Question: Does anybody know why the zoom controls don't render properly on the map below?
The issue occurs in IE 10 and Chrome, it's fine in Firefox. Sometimes when I refresh the page the zoom controls render fine.

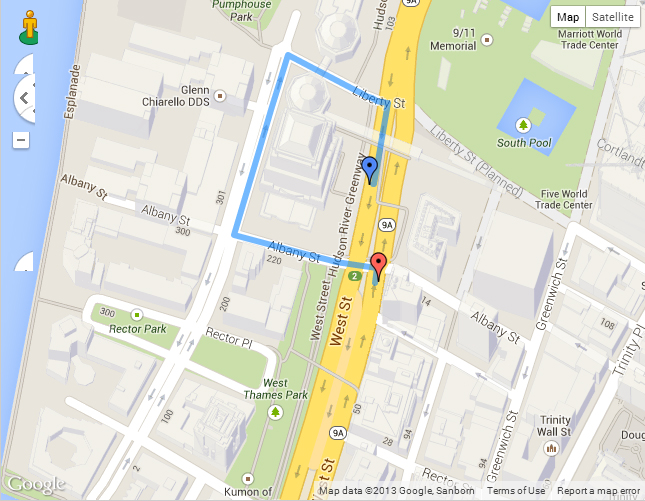
Answer: The issue was caused by CloudFlare's Mirage 2 which automatically optimizes image loading through virtualized and lazy-loaded images.